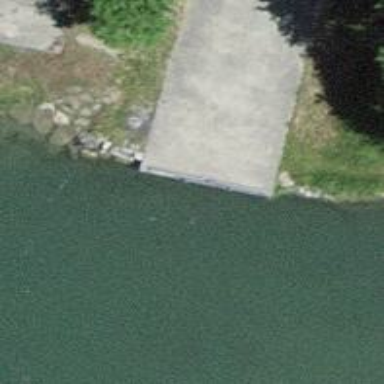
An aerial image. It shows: Slipway on leisure land.